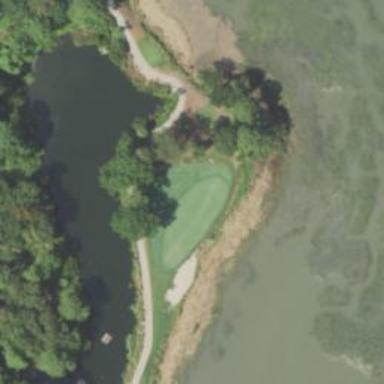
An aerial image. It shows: Golf hole.